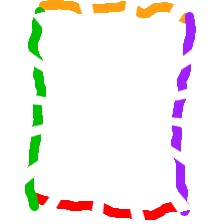
Shape: rectangle